Question: I am working on simple form where, user can input the text and assign tags to (optional) text, As user can select multiple tags i decided to use select tag with "multiple" attribute. All works as expected for first row, but as i move to add new element dynamically all multiple select box does not behave as 1st row.
1. I am using SumoSelect / BootStrap-Select JQuery plugins to make my multi select box look better (https://hemantnegi.github.io/jquery.sumoselect/)
2. With bootstrap-select i manage to add another row and element on newly added row is working independently of row above but it adds 2 of such multi select boxes.
3. With SumoSelect, newly added multi select box is not responsive
'''
<div class="tab-pane fade active in" id="summary">
<br>
<a href="#">
<span id="add_something" class="glyphicon glyphicon-plus" title="add summary" aria-hidden="true"></span>
</a>
<br><br>
<div id="something_tbl">
<p>Something <span class="user_info" style="padding-left: 5px; color:gray;">Enter something...</span></p>
<p>
<ol>
<li style="padding-bottom: 5px;" id="something_pt">
<input type="text" style="width: 70%;" placeholder="enter something" id="something" name="something">
<select name="something_tags" multiple size="5"
id="lbl_picker" class="selectpicker_1">
<option value="1">fun</option>
<option value="2">boring</option>
<option value="3">hehe</option>
<option value="4">lol</option>
<option value="5">xyz</option>
</select>
</li>
</ol>
</p>
</div>
'''
'''
$("#add_something").on('click', function() {
$('#something_tbl ol li#something_pt:first').clone().insertAfter('#something_tbl ol li#something_pt:last');
$("#something_tbl ol li#something_pt:last #something").val('')
var elem = $('#something_tbl ol li#something_pt:last');
elem.append('<a href="#"><span id="remove_summary" title="Remove" class="glyphicon glyphicon-minus" style="padding-left: 5px;"></span></a>');
add_lbl_picker();
elem.children('a').click(remove_summary);
return false;
});
var remove_summary = function() {
var tbl_length = $('#something_tbl ol li#summary_pt').length;
if (tbl_length > 1) {
$(this).parents('li').remove();
}
return false;
};
var add_lbl_picker = function() {
var summary_tbl_length = $('#something_tbl ol li#something_point').length;
$('#something_tbl ol li#something_point:last select#lbl_picker').attr("class", "selectpicker_" + summary_tbl_length);
$('.selectpicker_' + summary_tbl_length).SumoSelect();
};
$('.selectpicker_1').SumoSelect();
'''

As you can see above, what ever is selected in first "multi select" is copied to all rows and except for the 1st row all other multi select do not work!
Note: There will be maximum 5 values in multi select not more and values are statically loaded
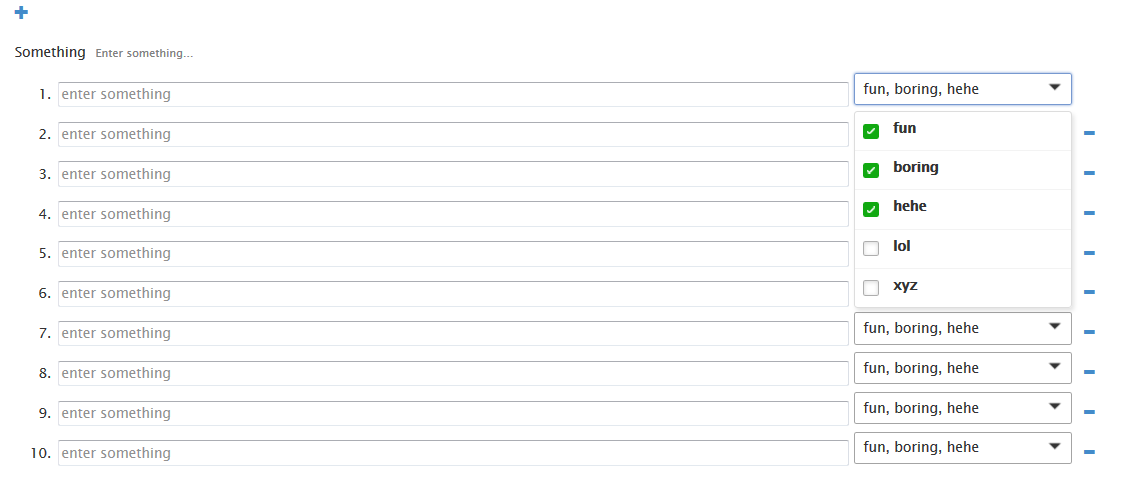
Answer: I think there is some confusion in your code for the correct utilisation of attributes "class" and "id".
For your script, the code below does the job :
'''
<div class="tab-pane fade active in" id="summary">
<br>
<a href="#">
<span id="add_something" class="glyphicon glyphicon-plus" title="add summary" aria-hidden="true">lkjlkjk</span>
</a>
<br><br>
<div id="something_tbl">
<p>Something <span class="user_info" style="padding-left: 5px; color:gray;">Enter something...</span></p>
<p>
<ol>
<li style="padding-bottom: 5px;" class="something_pt">
<input type="text" style="width: 70%;" placeholder="enter something" class="something" name="something">
<select name="something_tags" multiple size="5" class="lbl_picker selectpicker_1">
<option value="1">fun</option>
<option value="2">boring</option>
<option value="3">hehe</option>
<option value="4">lol</option>
<option value="5">xyz</option>
</select>
</li>
</ol>
</p>
</div>
<script>
$("#add_something").on('click', function() {
something_pt_content.clone().insertAfter('.something_pt:last');
$('.remove_summary:last').click(function(){
if ($('.something_pt').length > 1) {
$(this).parents('li').remove();
}
})
$('.selectpicker_1').SumoSelect();
});
var something_pt_content = $('.something_pt').clone().append('<a href="#"><span title="Remove" class="remove_summary glyphicon glyphicon-minus" style="padding-left: 5px;">oijojoj</span></a>');
$('.selectpicker_1').SumoSelect();
</script>
'''